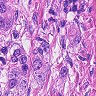
Metastatic tissue present: yes